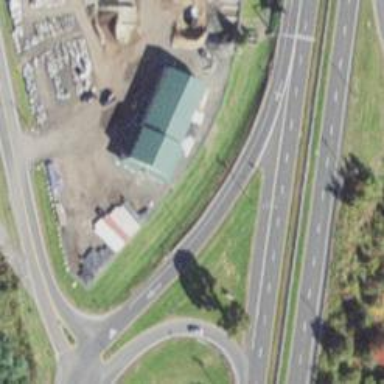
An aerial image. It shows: Trunk link highway.